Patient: sex M, age 60
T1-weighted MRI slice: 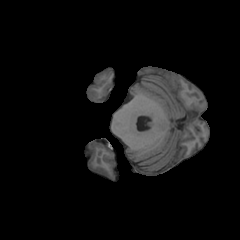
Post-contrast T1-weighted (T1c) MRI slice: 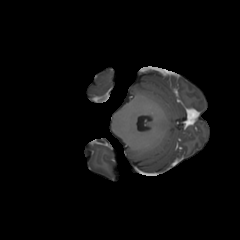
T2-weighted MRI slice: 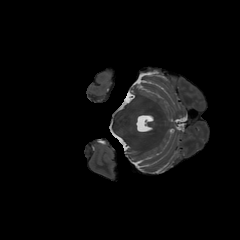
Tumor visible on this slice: no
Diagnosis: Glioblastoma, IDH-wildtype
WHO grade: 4